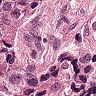
Metastatic tissue present: yes